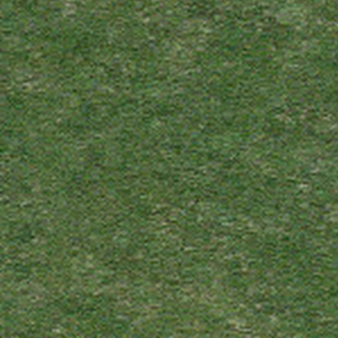
Label: other